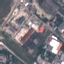
Label: Industrial